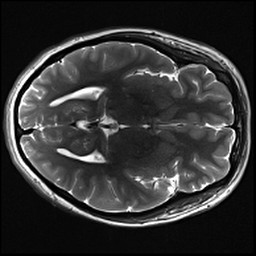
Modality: inplaneT2
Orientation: axial